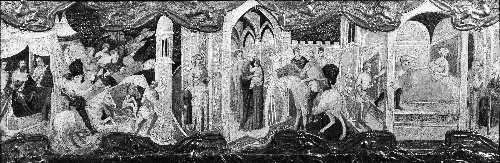
Title: Scenes from a Legend; Coats of Arms
Artist: Master of Charles of Durazzo
Artist bio: Italian, Florentine, late 14th century
Object type: Painting, cassone panels
Classification: Paintings
Medium: Tempera on wood, embossed gilt and silver ornament
Dimensions: (a) 15 1/2 x 46 in. (39.4 x 116.8 cm); end panels, with coats of arms: (b) overall 15 5/8 x 18 3/4 in. (39.7 x 47.6 cm), painted surface 14 7/8 x 18 in. (37.8 x 45.7 cm); (c) overall 15 1/8 x 19 3/8 in. (38.4 x 49.2 cm), painted surface 14 1/2 x 18 5/8 in. (36.8 x 47.3 cm)
Department: European Paintings
Credit line: The Collection of Giovanni P. Morosini, presented by his daughter Giulia, 1932
Accession year: 1932
Repository: Metropolitan Museum of Art, New York, NY
Tags: Bedrooms|Infants|Men|Women|Horses